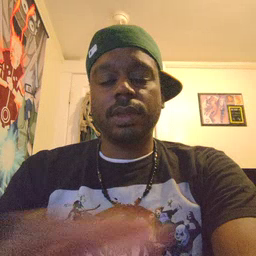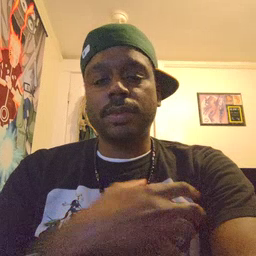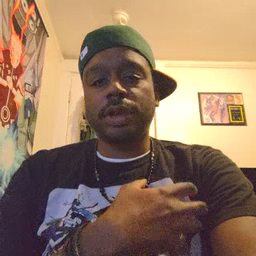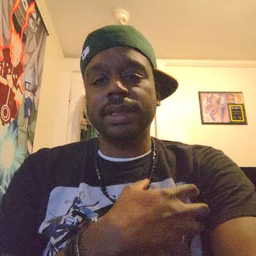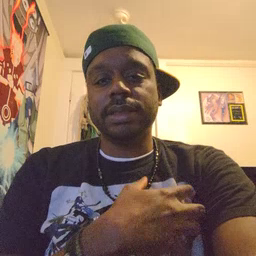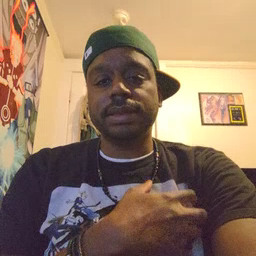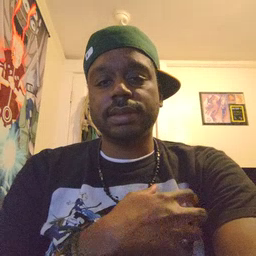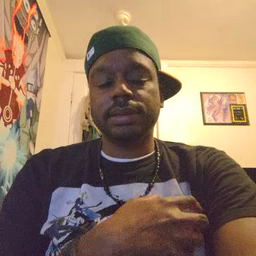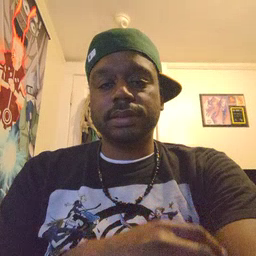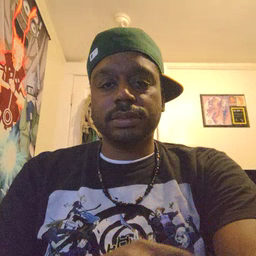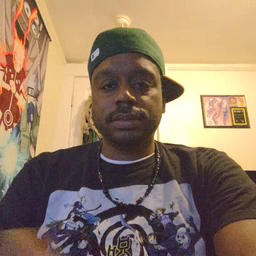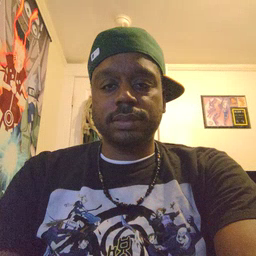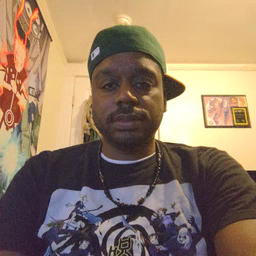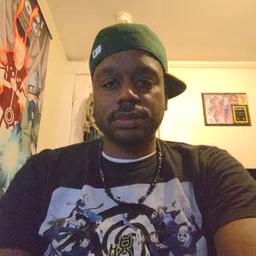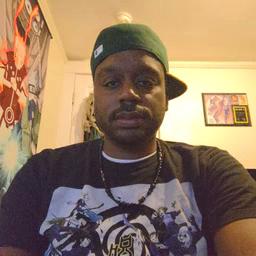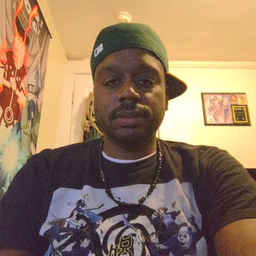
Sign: police